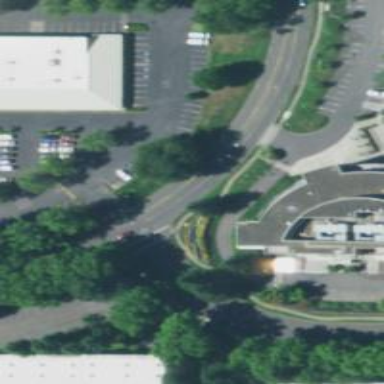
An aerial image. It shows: Tertiary road with asphalt surface and sidewalk on the left side.